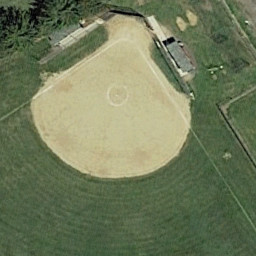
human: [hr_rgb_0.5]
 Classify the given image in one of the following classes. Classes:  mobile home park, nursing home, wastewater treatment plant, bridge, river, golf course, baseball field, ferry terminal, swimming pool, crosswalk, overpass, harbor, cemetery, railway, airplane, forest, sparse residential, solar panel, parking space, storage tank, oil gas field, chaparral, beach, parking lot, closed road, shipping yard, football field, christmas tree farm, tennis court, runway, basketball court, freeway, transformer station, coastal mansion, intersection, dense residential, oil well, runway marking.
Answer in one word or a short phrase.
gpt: baseball field